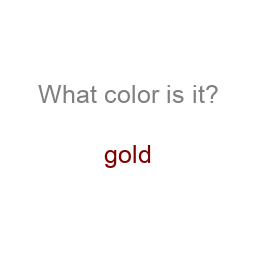
Color: maroon
Color name shown: gold
Background color: white
Question text color: gray